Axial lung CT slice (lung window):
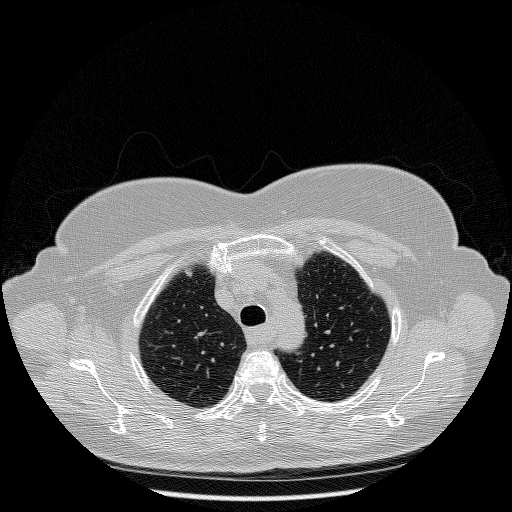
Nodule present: no